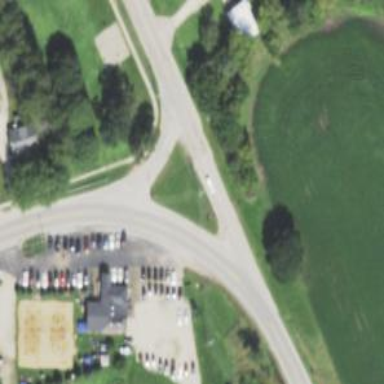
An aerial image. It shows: Stop road.